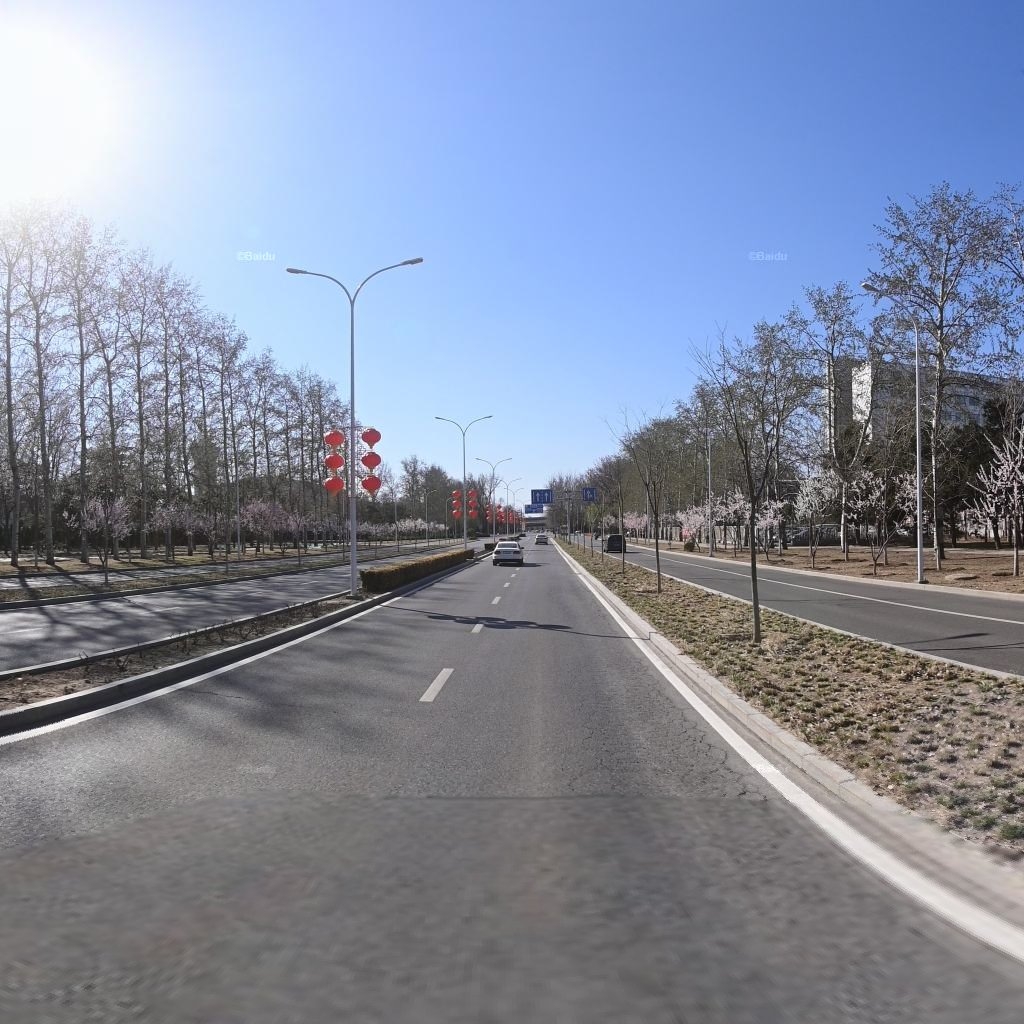
Region: Chaoyang
Road damage annotations: alligator crack, transverse crack